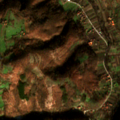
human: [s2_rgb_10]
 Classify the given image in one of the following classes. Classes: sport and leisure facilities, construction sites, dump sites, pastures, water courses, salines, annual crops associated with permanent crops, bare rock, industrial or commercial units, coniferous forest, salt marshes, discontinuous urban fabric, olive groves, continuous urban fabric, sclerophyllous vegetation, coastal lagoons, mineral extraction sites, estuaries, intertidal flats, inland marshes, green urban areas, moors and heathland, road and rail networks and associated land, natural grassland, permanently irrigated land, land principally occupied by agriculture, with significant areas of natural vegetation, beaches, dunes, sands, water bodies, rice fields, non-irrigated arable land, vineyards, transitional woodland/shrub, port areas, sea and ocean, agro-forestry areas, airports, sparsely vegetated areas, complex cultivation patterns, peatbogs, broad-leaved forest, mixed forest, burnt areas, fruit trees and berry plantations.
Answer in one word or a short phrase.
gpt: land principally occupied by agriculture, with significant areas of natural vegetation, broad-leaved forest, transitional woodland/shrub